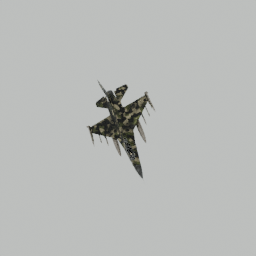
Label: mechanical